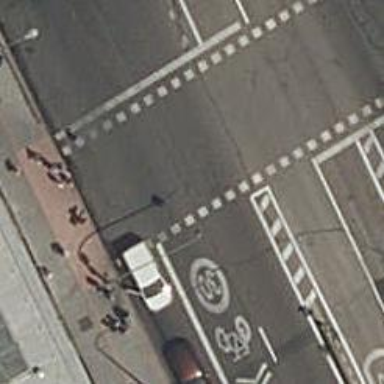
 there are traffic signals and zebra crossing."